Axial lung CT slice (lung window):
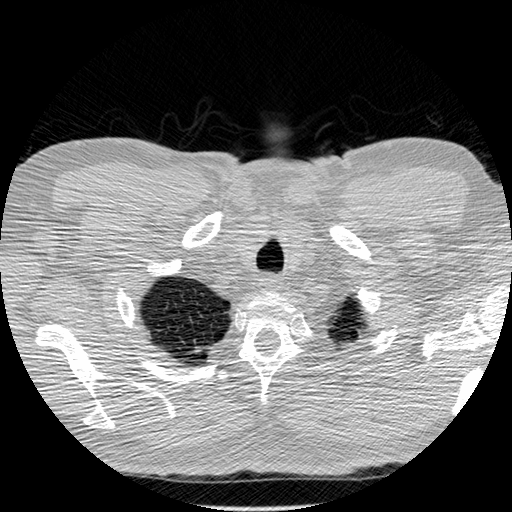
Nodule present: no